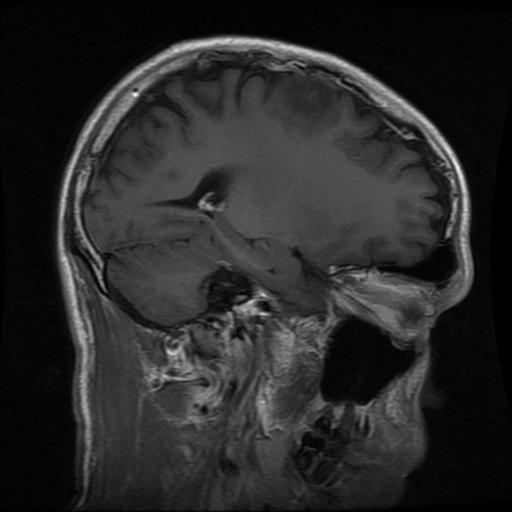
Label: glioma